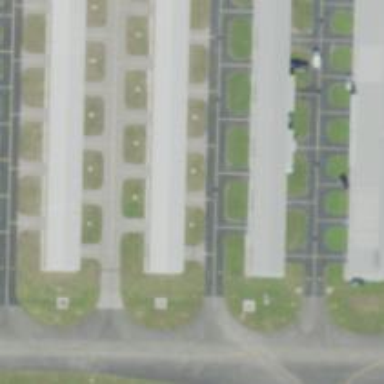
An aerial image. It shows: Image of taxiway at airport.